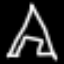
Label: The Eiffel Tower